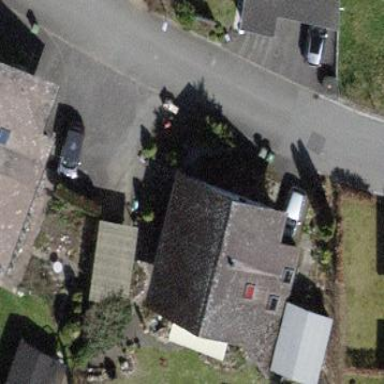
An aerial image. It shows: Building with tiled roof.